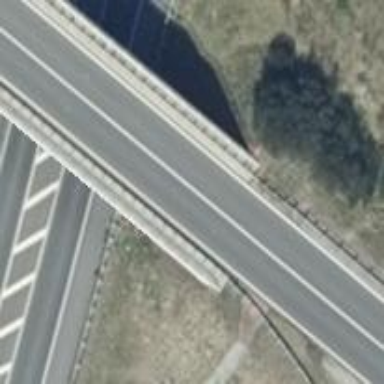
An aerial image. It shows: Asphalt bridge on trunk link highway.